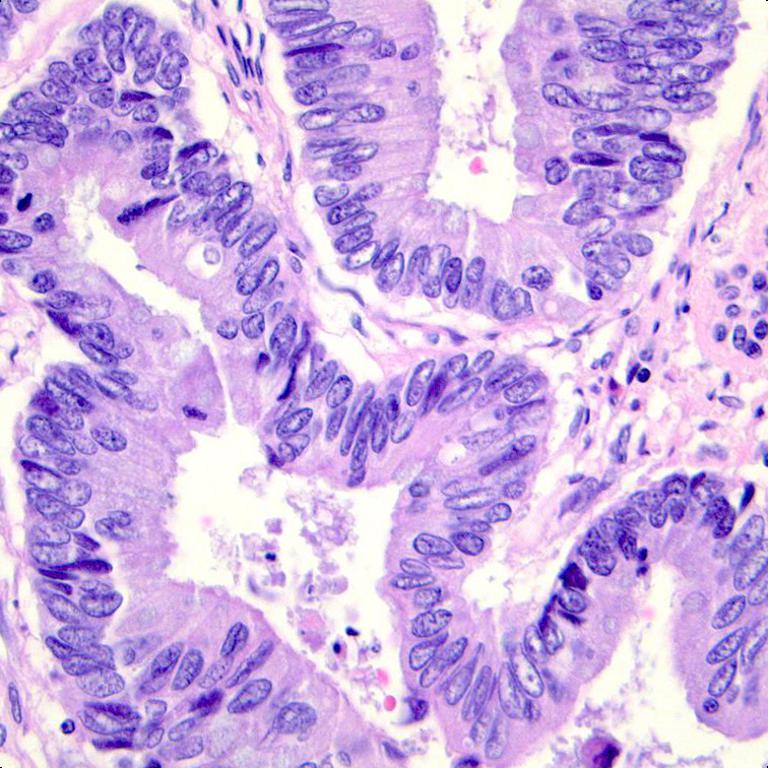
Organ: colon
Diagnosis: adenocarcinomas